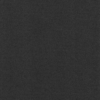
Label: dusty